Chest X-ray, PA view. Patient: 20 years old, sex M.
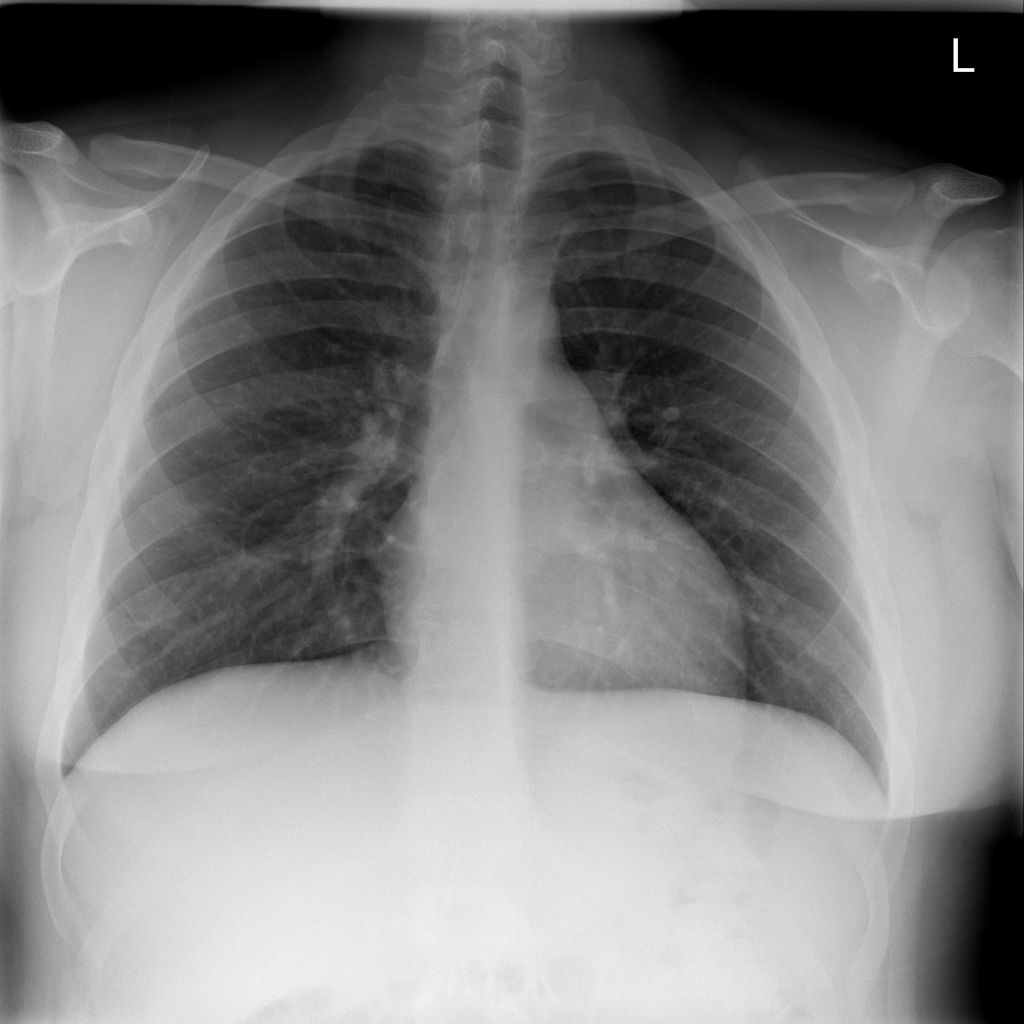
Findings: No Finding